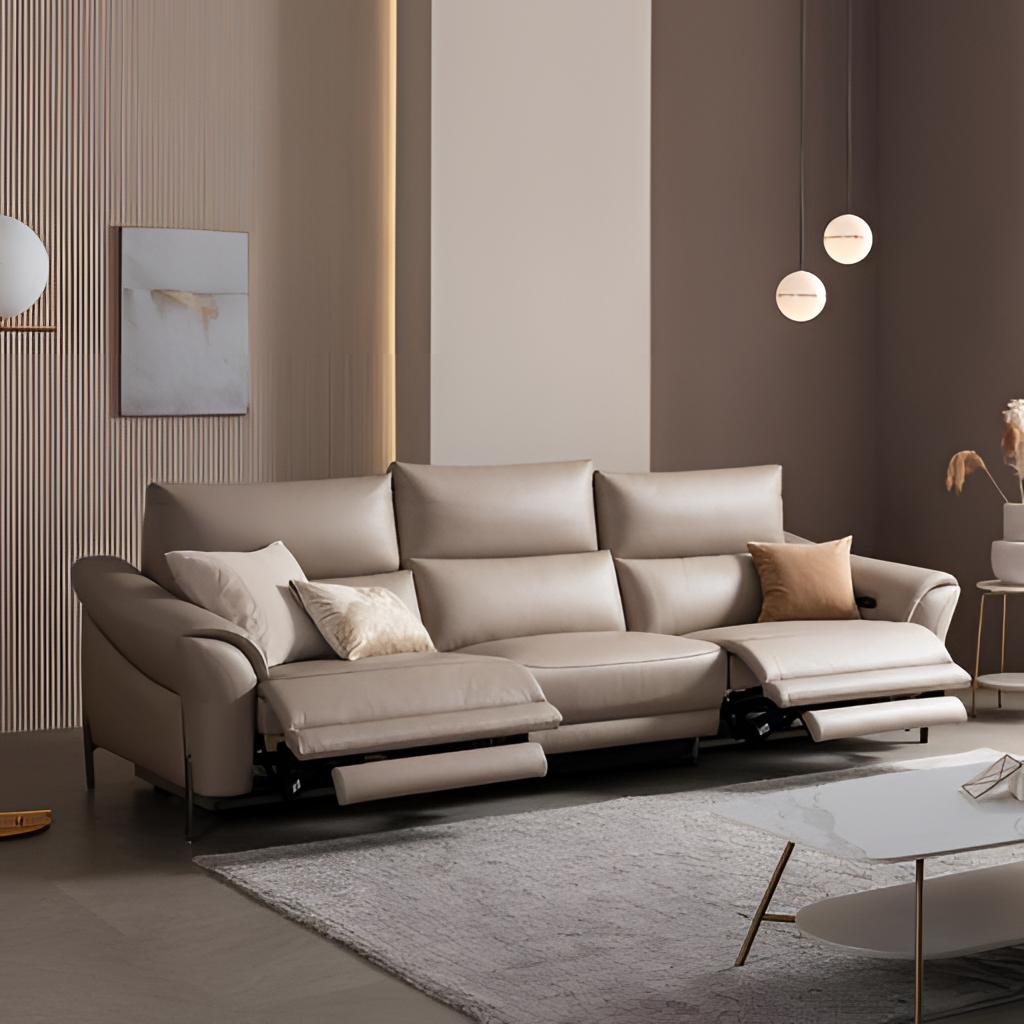
leather sectional sofa, living room, wood panel wallpaper, with vertical striped pattern, gray tile flooring, with subtle texture pattern, contemporary